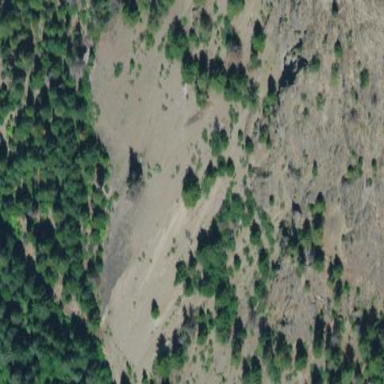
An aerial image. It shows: Natural scree.